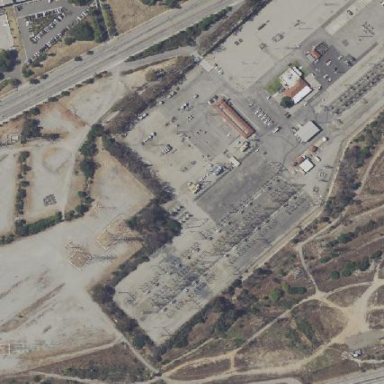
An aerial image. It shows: Outdoor substation at the transmission level.